Field crop: tomato
Growth stage: 1
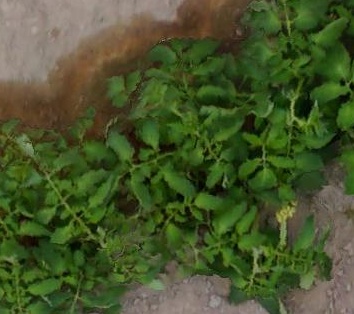
Species: tomato